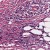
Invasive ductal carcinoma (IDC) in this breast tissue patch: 0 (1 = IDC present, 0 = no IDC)